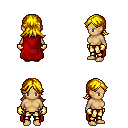
a pixel art fantasy rpg character, female body template, human, tanned skin, red cape, gold greaves, blonde loose hair, gold gloves, four views (front, back, left, right), 2x2 character sprite sheet, small pixel art, hard edges, no anti-aliasing